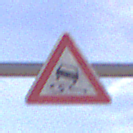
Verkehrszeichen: SchleuderOderRutschgefahr
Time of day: MorningAfternoon
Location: Outdoor (Nature)
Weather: PartlyCloudy
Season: NotSpecified
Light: Natural